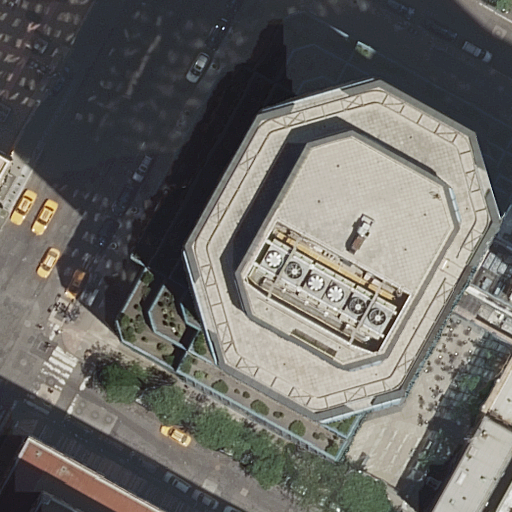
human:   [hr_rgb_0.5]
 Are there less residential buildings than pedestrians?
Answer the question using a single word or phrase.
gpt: no

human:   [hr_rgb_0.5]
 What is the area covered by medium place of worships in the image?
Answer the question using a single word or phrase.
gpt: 0m2

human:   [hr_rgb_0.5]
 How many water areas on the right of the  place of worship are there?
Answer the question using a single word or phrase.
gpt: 0

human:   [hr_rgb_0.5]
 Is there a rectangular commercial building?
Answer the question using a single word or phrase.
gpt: yes

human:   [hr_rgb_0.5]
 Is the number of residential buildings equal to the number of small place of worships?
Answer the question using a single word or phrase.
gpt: no

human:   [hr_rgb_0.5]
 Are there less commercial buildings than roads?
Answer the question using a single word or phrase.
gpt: yes

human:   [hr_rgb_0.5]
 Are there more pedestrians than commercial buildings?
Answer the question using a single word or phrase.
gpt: no

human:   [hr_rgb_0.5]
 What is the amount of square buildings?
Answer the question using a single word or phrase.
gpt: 0

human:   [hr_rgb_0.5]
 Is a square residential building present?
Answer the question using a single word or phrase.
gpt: no

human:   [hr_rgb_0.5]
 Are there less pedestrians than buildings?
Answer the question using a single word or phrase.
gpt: yes

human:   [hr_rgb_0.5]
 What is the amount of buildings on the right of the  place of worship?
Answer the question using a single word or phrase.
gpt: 0

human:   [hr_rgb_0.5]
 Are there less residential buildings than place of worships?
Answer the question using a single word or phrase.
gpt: no

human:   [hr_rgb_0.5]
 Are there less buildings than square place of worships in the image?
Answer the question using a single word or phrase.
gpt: no

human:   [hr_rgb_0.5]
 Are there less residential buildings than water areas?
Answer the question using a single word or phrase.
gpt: no

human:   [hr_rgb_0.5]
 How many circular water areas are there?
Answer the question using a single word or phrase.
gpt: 0

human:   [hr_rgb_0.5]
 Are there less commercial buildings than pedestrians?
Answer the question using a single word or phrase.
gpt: no

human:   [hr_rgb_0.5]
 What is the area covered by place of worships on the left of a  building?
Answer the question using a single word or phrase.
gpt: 0m2

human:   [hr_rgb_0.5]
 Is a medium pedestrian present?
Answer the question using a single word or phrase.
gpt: no

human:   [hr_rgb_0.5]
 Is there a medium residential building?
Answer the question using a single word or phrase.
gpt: yes

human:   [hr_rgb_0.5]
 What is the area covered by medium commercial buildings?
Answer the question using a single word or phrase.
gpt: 0m2

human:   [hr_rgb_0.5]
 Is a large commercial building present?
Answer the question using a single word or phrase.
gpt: no

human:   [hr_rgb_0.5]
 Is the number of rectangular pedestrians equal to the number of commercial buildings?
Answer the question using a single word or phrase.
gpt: no

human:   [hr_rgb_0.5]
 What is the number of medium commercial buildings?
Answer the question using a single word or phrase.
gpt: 0

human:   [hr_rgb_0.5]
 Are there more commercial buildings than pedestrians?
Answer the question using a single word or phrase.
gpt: no

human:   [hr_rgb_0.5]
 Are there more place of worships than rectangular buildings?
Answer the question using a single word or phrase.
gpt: no

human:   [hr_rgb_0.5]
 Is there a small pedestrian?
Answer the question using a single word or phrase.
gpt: no

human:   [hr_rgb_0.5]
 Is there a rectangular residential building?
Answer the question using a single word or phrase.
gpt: yes

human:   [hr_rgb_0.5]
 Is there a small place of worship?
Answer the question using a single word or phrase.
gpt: no

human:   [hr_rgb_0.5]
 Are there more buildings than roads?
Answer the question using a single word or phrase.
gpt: yes

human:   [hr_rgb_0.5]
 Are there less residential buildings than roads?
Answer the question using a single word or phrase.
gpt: yes

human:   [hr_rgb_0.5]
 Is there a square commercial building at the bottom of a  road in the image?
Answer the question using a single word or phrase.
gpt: no

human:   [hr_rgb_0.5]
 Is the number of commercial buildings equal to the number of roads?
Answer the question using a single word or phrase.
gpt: no

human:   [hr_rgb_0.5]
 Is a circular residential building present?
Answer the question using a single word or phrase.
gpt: no

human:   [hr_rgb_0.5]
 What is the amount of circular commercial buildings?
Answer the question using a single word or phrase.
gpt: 0

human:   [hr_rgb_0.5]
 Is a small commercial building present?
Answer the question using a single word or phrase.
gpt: yes

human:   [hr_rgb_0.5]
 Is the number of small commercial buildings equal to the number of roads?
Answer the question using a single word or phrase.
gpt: no